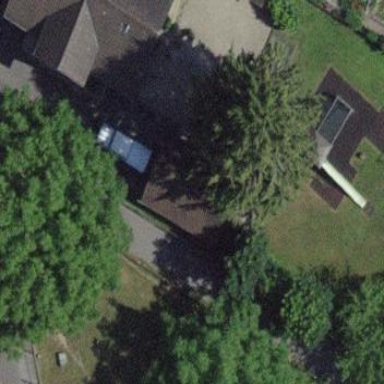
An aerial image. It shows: Shed building.